Question: I have a table that has some inputs..
when the user presses the enter key in an input, I want to put the div below of the selected input (in the center).
for examples:

this is my jsfiddle:
<URL>
and this is the html:
'''
<table>
<tr>
<td><input type="text"></input></td>
<td><input type="text"></input></td>
<td>fshsfh</td>
<td>347</td>
<td><input type="text"></input></td>
</tr>
</table>
<div id = "myDiv" class="callout bottom" style="position:absolute;display:none;">sgsf f shfs hfs hfsh </div>
'''
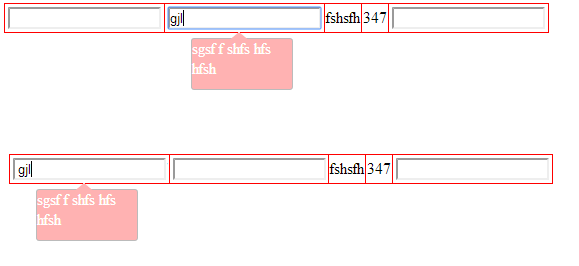
Answer: Here you go: <URL>
It's not exactly in the center of each. I'm working on tweaking that now. But I think this looks fine. The red box starts at the beginning of each input. But I'll work on getting it in the middle. Basically have to get the width of the input and do a bit more math.
This is just the JavaScript, see fiddle for everything cause I altered your CSS a little.
'''
$('input').live('keypress', function (event) {
if (event.which == '13') {
d = document.getElementById('myDiv');
d.style.display = "";
elOffsetX = $(this).offset().left;
elOffsetY = $(this).offset().top;
d.style.left = elOffsetX+'px';
d.style.top = elOffsetY+'px';
}
});
'''